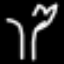
Label: palm tree